Question: I am new to the 'react-native' world. I am using the following code to get a response from server. While debugging it is working fine, but without debugging it gives below error

'''
fetch("http://hcdsny.trantorinc.com/index.php/api/register", {
method: "POST",
headers: 'application/x-www-form-urlencoded',
body: JSON.stringify(data)
})
.then(function(response){
return response.json();
})
.then(function(data){
}).catch((error) => {
console.error(error);
});
'''
Thanks in Advance!
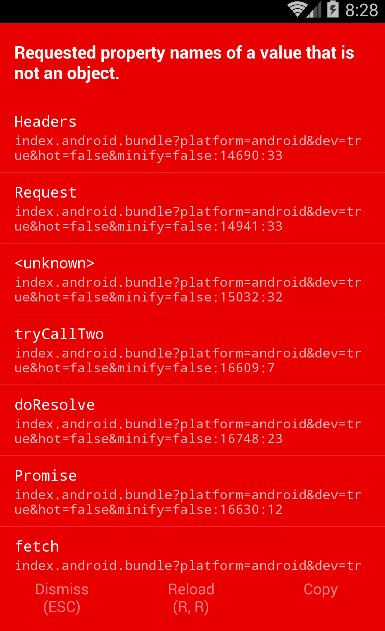
Answer: I have faced the same issue and solved it by replacing with an object instead of a string.
Try this.
Replace (Header as a String)
'''
headers: 'application/x-www-form-urlencoded'
'''
with (Header as a Object)
'''
headers: {
'Accept': 'application/json',
'Content-Type': 'application/json'
}
'''
It may work for you.